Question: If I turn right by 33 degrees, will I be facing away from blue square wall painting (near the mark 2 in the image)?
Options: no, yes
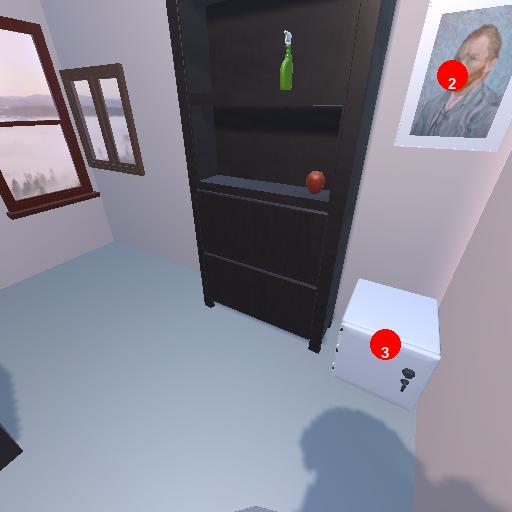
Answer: no